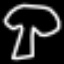
Label: mushroom